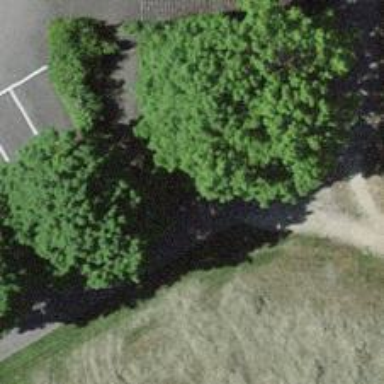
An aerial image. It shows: Footway with surface of fine gravel.